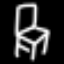
Label: chair